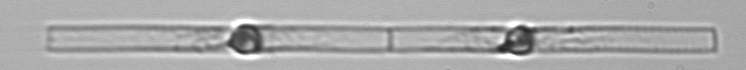
Label: Dactyliosolen_blavyanus